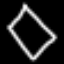
Label: diamond